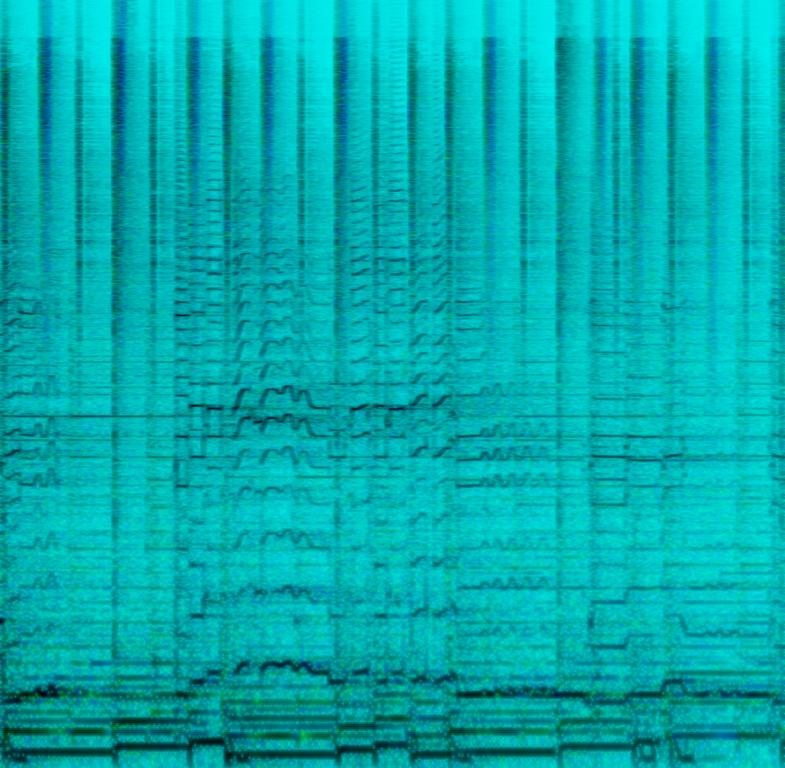
This is an instrumental blues music piece. A clean electric guitar is playing a groovy solo while the bass guitar plays in the background. The acoustic drums are playing a slow tempo blues beat. The piece has a relaxing atmosphere. It could be playing in the background at a rock bar. This piece could also be playing in the soundtrack of a romantic movie especially during flirting scenes.